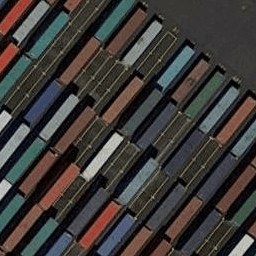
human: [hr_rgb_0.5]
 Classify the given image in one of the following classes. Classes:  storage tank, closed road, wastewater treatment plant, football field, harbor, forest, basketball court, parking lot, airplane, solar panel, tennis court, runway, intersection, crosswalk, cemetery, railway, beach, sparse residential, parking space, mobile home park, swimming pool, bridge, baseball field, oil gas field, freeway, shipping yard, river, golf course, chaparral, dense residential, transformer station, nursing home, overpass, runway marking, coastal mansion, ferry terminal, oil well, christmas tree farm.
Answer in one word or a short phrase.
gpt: shipping yard